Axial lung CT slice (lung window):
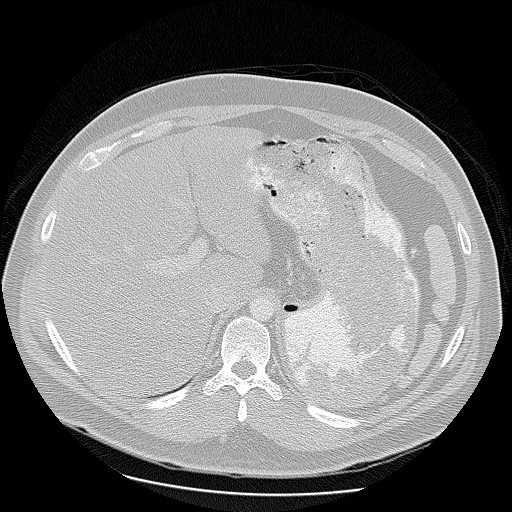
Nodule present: no